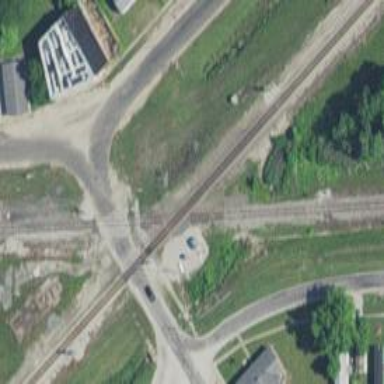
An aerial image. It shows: Railway crossing.